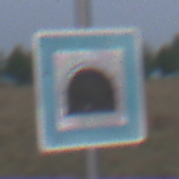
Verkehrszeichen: Tunnel
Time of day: SunriseSunset
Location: Outdoor (Nature)
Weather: Overcast
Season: NotSpecified
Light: Natural